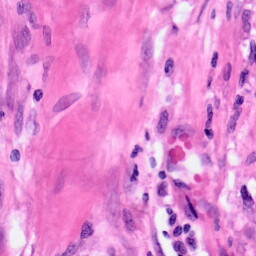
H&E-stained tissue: Pancreatic